Question: (i.e. average or instance)
Do I use a :primary_key to help generate the below table? I put the main components in the above brackets.
I want the bracketed data types to be the headers of the table, then whenever a user submits a new _form that includes an existing (i.e. primary_keys?) then the _form would add a new column reflecting the to the preexisting row.

Here's what a similar table looks like live on my blog: <URL>
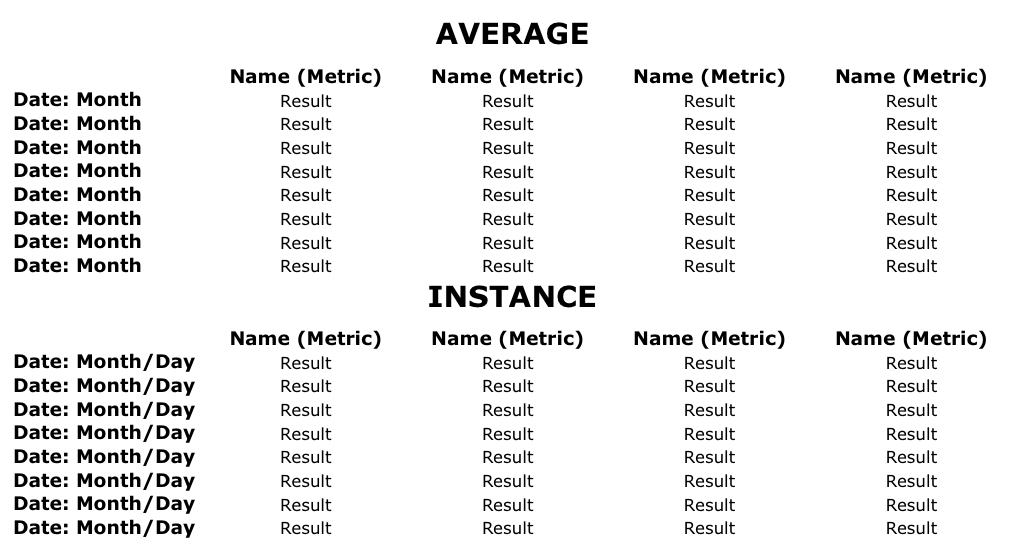
Answer: No :primary_key was needed I used scope in the rb file instead.